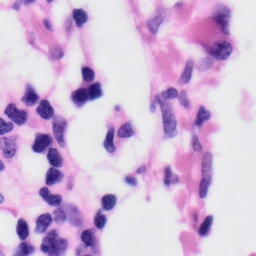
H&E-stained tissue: Skin